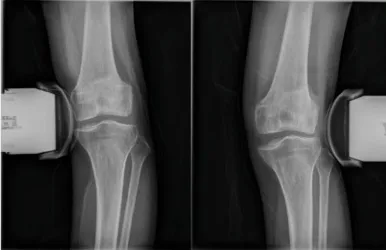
Physician-applied varus/valgus stress radiographs reveals lateral and medial compartment joint opening on the both knee and it indicated instability of both knees. . B: left knee.
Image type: radiology (x_ray)